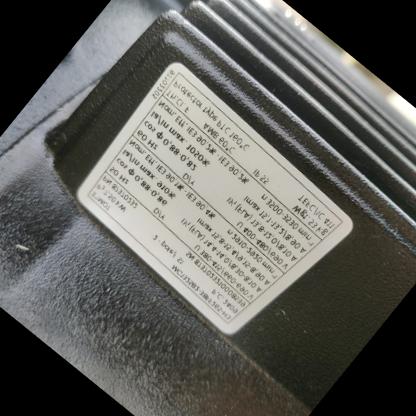
Klasa: tabliczka-znamionowa